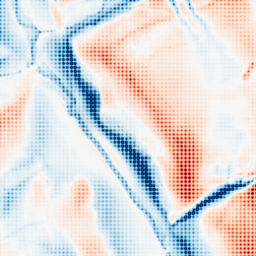
Category: classical
Decomposition family: gaussian_anisotropic
Decomposition parameters: sigma_x: 20
sigma_y: 5
Upsampling method: sinc_blackman
Upsampling parameters: scale: 4
kernel_size: 4
Upsampling scale: 4